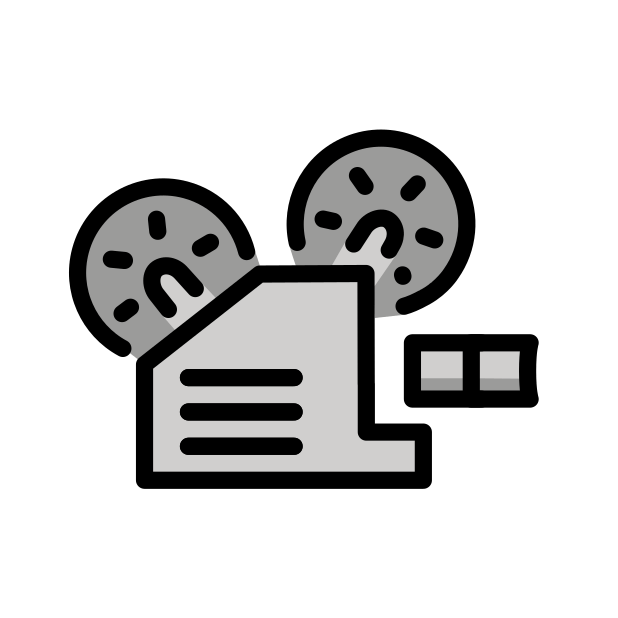
Emoji: 📽
Name: film projector
Unicode: 0x1f4fd